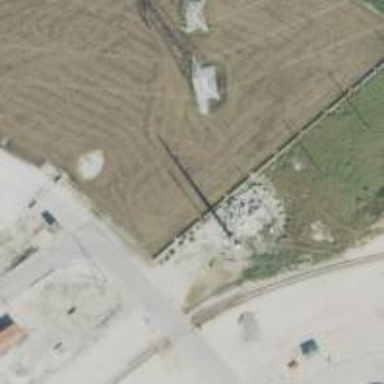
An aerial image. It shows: Power pole.